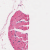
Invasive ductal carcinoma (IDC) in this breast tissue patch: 0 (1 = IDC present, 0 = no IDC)